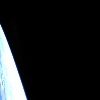
Label: space